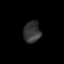
Tissue: lung
Cell type: Epithelial cells
Senescence score: 0.1397
Nuclear area (px): 361
Mean DAPI intensity: 52.668